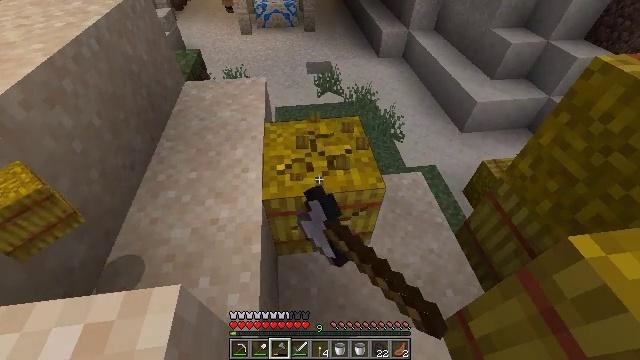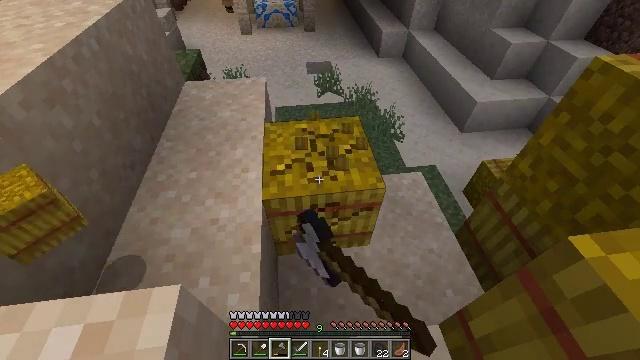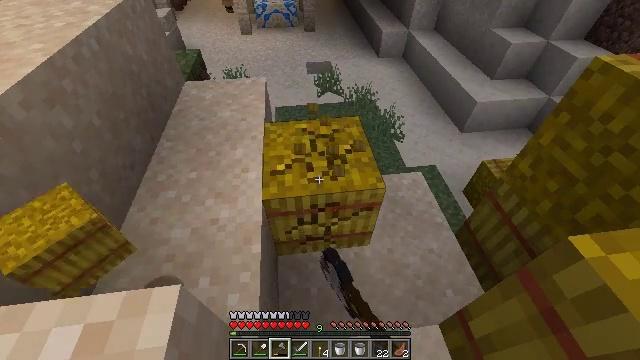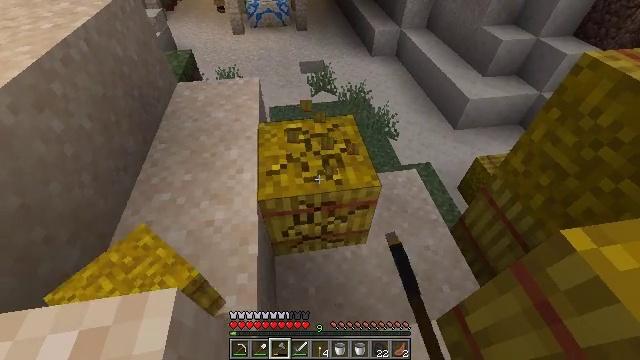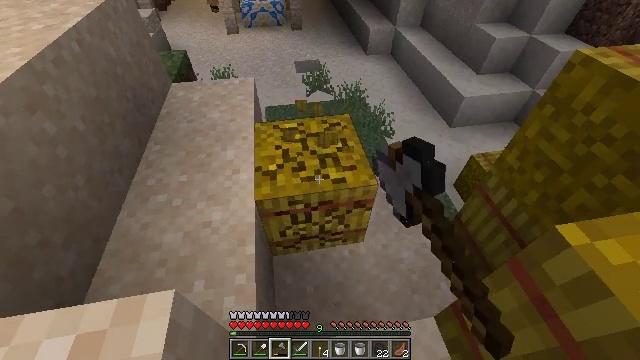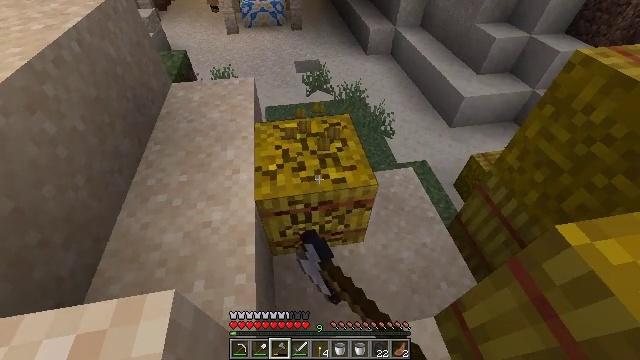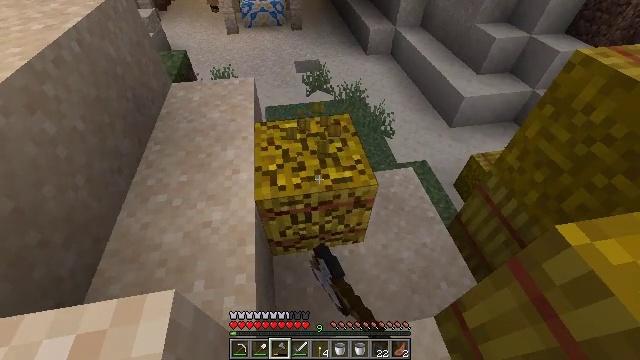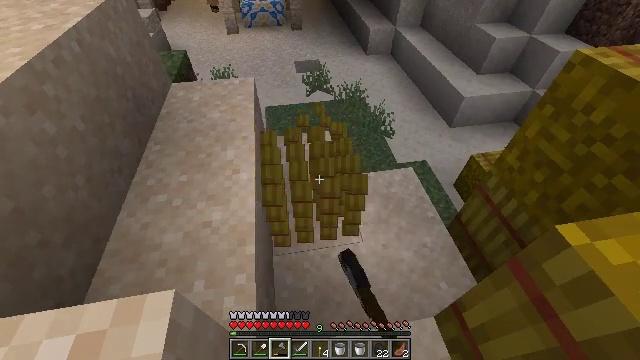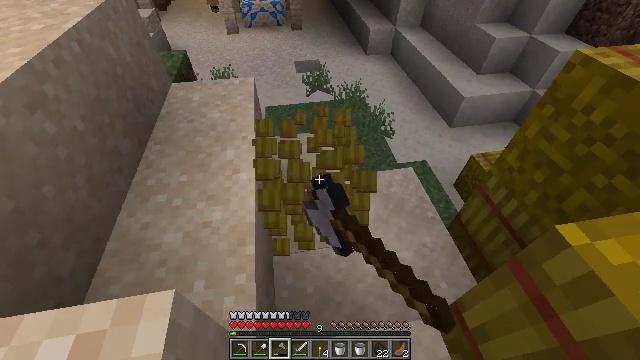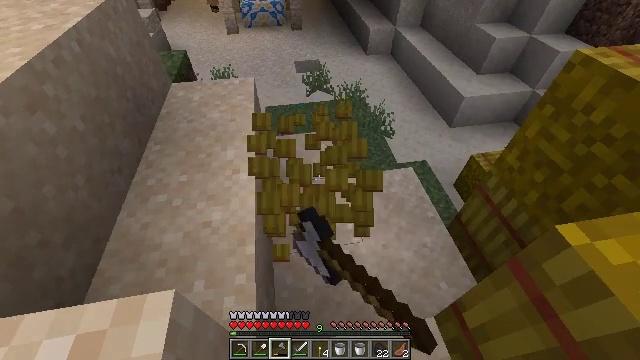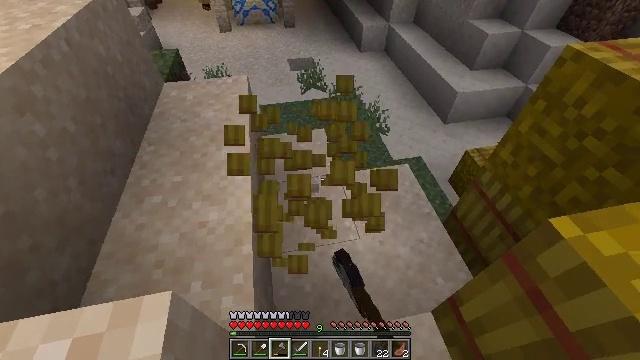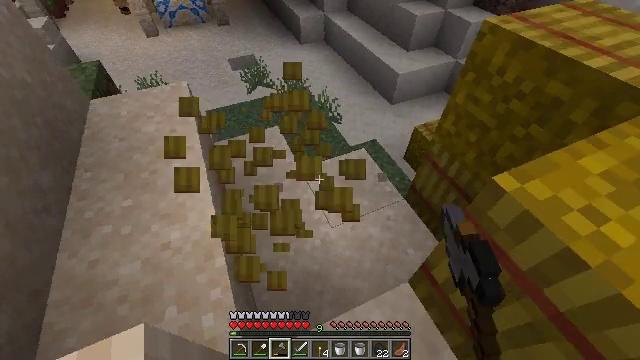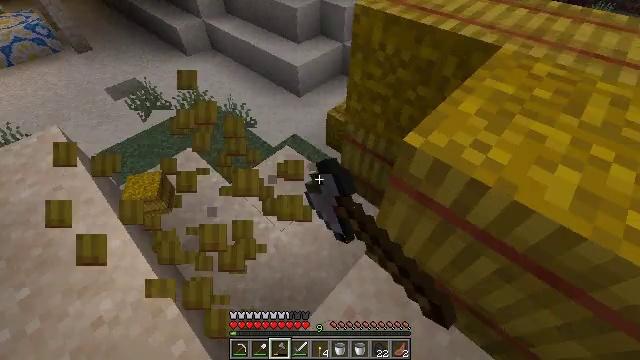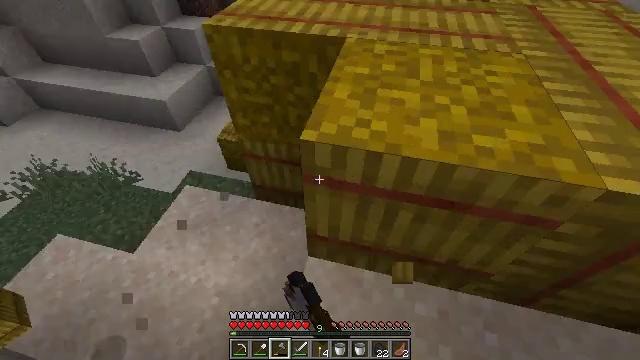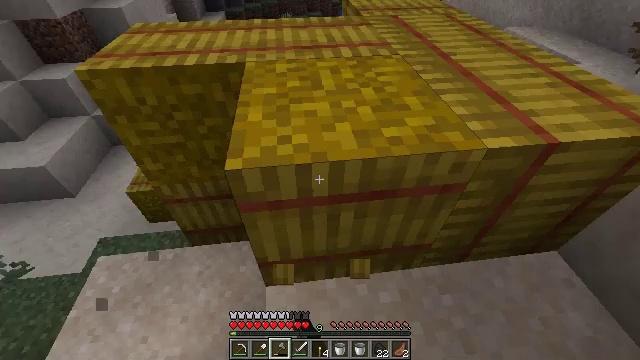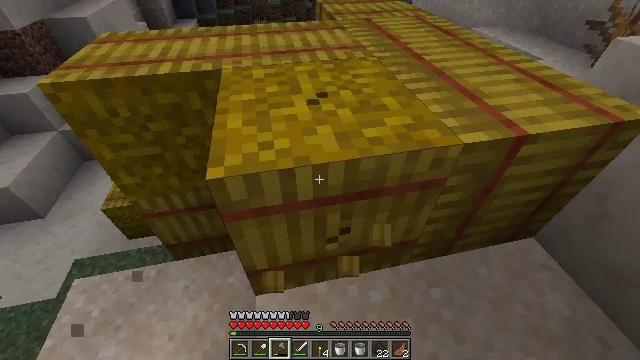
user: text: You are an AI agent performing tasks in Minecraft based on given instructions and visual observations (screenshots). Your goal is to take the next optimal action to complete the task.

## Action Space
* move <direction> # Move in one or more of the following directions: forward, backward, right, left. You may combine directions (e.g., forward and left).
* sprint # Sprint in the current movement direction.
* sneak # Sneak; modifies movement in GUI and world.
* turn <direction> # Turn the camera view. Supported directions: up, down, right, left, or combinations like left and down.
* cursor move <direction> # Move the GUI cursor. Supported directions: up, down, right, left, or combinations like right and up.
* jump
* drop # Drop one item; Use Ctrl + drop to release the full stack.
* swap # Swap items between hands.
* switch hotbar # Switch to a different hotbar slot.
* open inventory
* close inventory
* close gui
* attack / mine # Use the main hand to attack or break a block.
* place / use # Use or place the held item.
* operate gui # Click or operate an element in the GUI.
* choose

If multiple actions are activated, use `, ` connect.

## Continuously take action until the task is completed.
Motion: motion action
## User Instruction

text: Mine a hay block from the field.
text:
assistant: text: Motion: attack / mine
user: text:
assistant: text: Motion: attack / mine
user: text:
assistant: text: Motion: turn right, attack / mine
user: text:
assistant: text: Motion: turn right, attack / mine
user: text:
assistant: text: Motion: attack / mine
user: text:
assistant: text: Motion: attack / mine
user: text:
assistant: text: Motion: attack / mine
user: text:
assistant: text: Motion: attack / mine
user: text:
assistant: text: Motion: attack / mine
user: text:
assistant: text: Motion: turn right, attack / mine
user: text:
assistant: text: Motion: turn right and down, attack / mine
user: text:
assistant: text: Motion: turn right, attack / mine
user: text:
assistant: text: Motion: turn right and up, attack / mine
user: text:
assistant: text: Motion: turn right and up, attack / mine
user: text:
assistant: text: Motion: turn right, attack / mine
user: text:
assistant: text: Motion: attack / mine
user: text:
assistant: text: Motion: attack / mine
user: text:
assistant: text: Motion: attack / mine
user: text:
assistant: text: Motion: attack / mine
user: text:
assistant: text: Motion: attack / mine
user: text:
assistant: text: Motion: attack / mine
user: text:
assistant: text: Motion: attack / mine
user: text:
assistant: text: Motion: attack / mine
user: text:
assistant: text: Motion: attack / mine
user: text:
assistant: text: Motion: attack / mine
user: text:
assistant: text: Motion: attack / mine
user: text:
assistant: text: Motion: attack / mine
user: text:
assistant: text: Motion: attack / mine
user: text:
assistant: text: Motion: move right, attack / mine
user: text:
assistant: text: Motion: move right, attack / mine